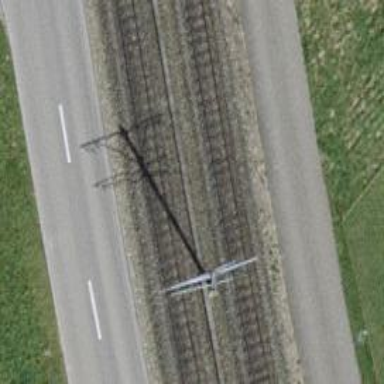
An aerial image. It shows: Narrow-gauge railway track electrified by contact line.